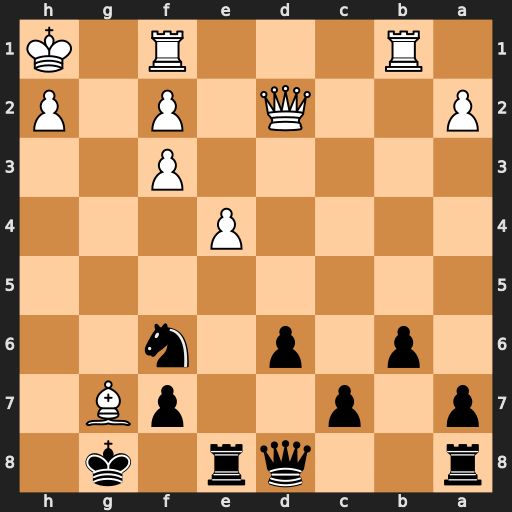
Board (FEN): r2qr1k1/p1p2pB1/1p1p1n2/8/4P3/5P2/P2Q1P1P/1R3R1K
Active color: b
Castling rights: -
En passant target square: -
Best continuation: Kxg7 Rg1+ Kf8